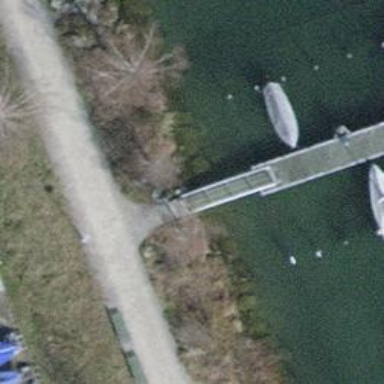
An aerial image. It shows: Pier located along footway.